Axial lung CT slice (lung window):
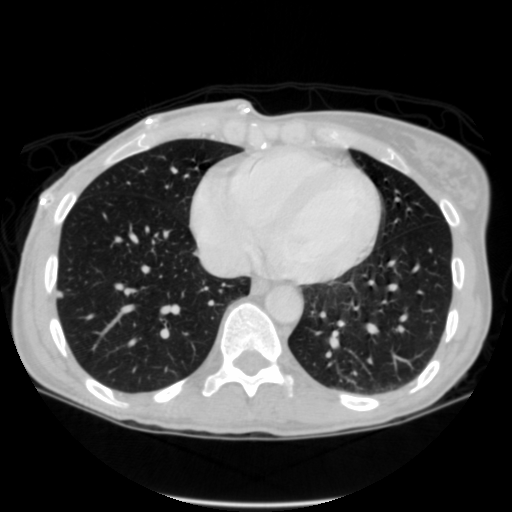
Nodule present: yes
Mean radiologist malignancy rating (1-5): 2.75